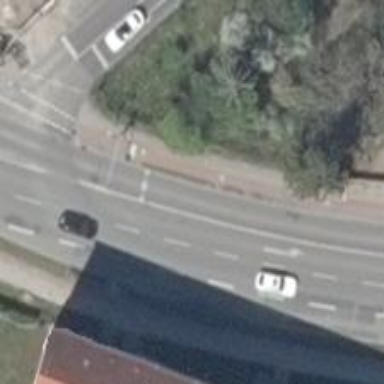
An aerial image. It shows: Road with traffic signals for signaling.